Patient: sex F, age 73
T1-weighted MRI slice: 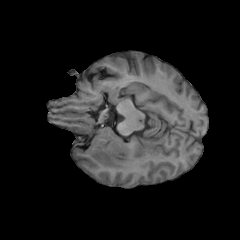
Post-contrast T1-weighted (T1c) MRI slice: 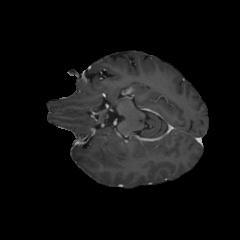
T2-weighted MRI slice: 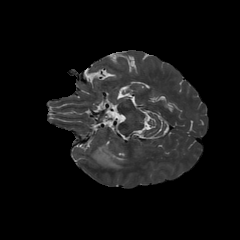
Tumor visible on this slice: yes
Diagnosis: Glioblastoma, IDH-wildtype
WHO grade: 4